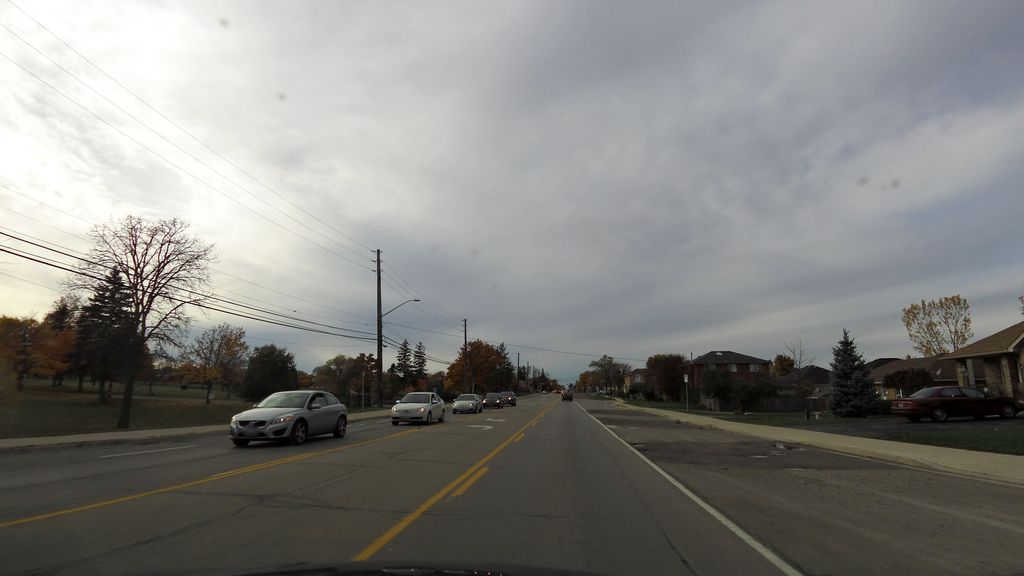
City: hamilton